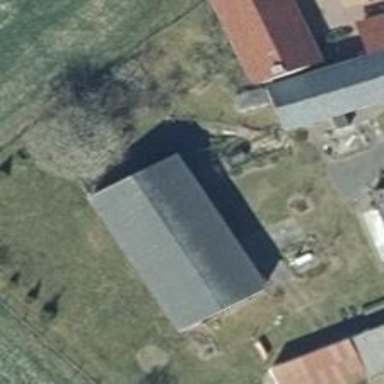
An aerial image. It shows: Gabled roof on farm auxiliary building. The roof is oriented along the structure and has dark grey color.